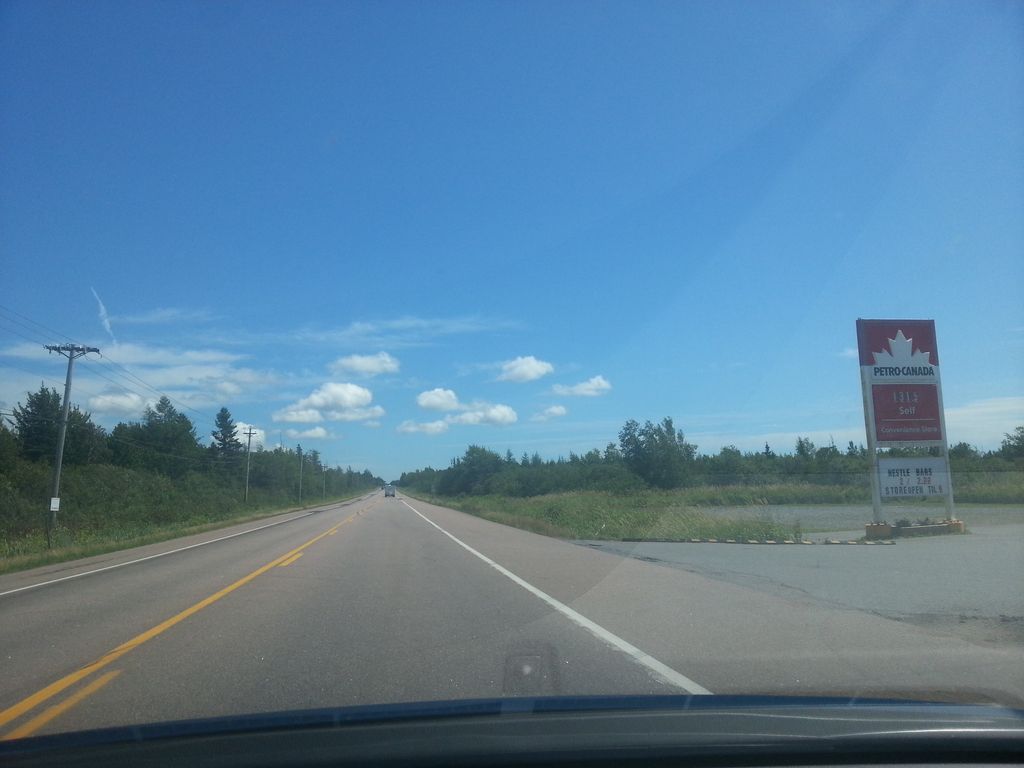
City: charlottetown